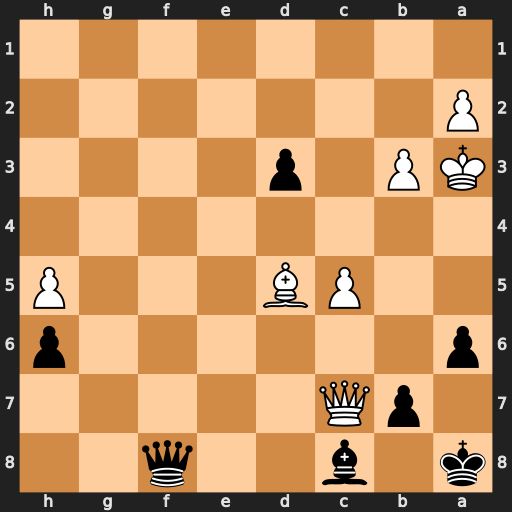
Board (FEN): k1b2q2/1pQ5/p6p/2PB3P/8/KP1p4/P7/8
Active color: b
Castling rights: -
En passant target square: -
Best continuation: d2 Bf3 Qxf3